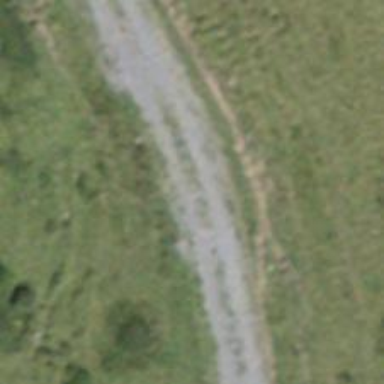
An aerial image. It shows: Paved track with grade 1 tracktype.